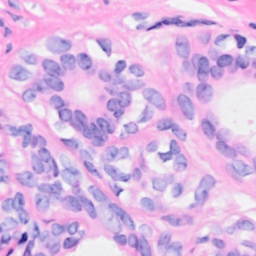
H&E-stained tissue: Breast